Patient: sex F, age 62
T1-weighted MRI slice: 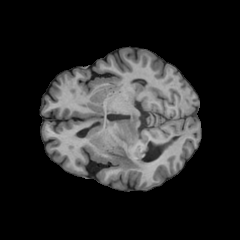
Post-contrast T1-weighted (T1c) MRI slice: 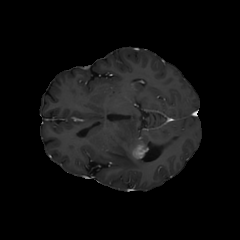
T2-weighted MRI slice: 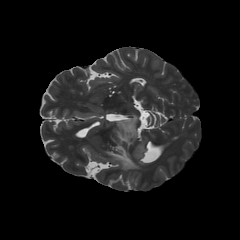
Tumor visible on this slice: yes
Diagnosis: Glioblastoma, IDH-wildtype
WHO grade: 4